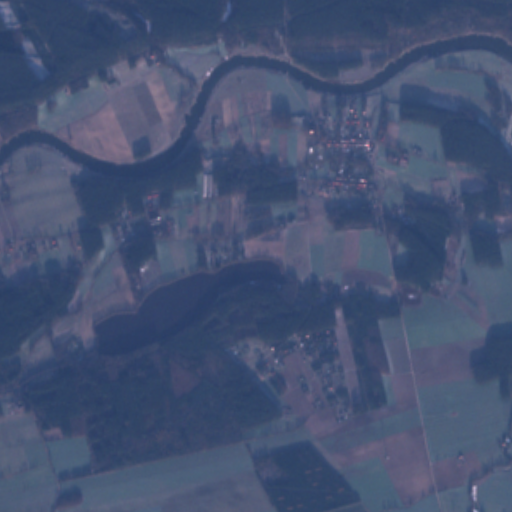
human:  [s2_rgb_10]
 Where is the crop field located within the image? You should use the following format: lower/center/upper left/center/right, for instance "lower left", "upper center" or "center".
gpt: The crop field is located in the center right of the image.
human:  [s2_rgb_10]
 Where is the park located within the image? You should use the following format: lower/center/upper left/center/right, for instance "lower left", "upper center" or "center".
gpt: The park is located in the upper right of the image.
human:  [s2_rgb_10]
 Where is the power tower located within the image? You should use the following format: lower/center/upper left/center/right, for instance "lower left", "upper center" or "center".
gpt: The power tower is located in the lower of the image.
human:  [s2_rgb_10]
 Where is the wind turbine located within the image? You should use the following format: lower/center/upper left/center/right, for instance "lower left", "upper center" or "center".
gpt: The wind turbine is located in the lower right of the image.
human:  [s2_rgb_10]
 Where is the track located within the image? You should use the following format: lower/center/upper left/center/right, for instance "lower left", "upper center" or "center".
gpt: There is no track in the image.